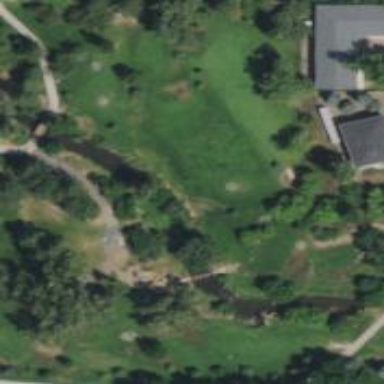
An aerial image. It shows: Disc golf hole.